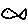
Label: fish